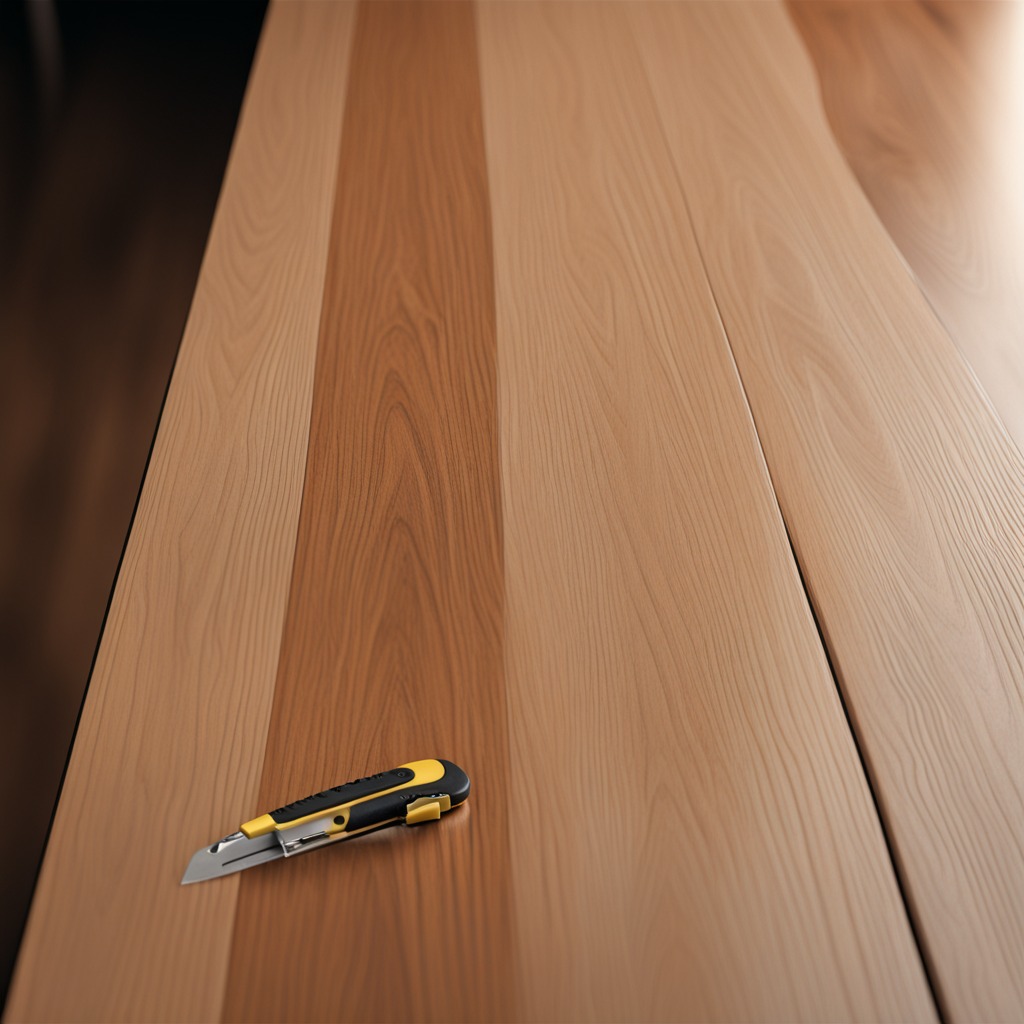
A utility knife is lying on the wooden table in a carpentry studio.